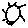
Label: sun